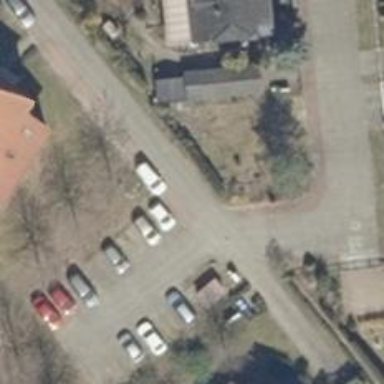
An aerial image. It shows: Residential road.